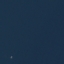
Land use / land cover class: SeaLake